Question: '''
I am using the TTS in my Activity. I Want the tts dialog appear only one time.
'''

-
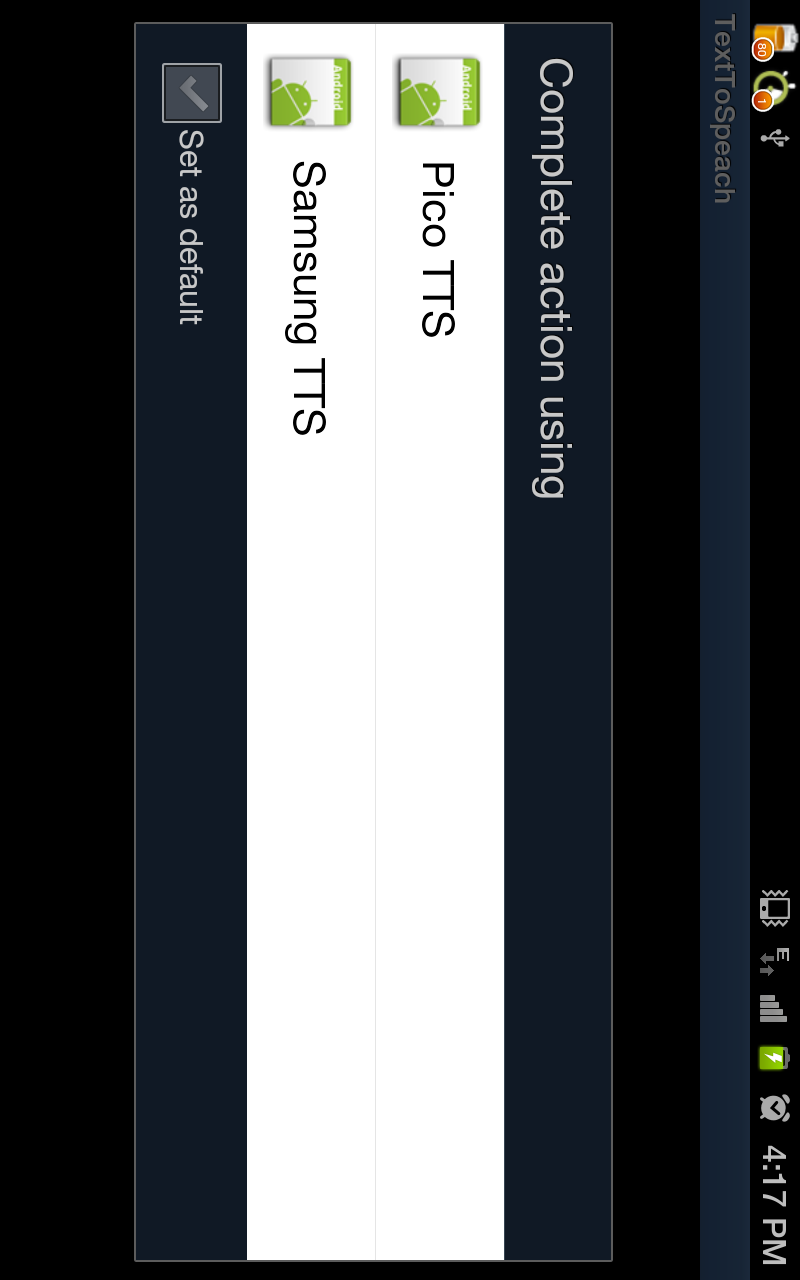
Answer: You could use a sharedpreference. Suppose you define a boolean that on picking the TTS you want to use is set to true and saved to the shared preferences. Next time you run the app you should check the value of said boolean and only launch the dialog if it is false.
Example:
'''
private SharedPreferences preferences;
private String PREFS_NAME = "com.example.stackoverflow";
private String PREFS_CHECK = "com.example.stackoverflow.check";
private Boolean check;
preferences = this.getSharedPreferences(PREFS_NAME,MODE_PRIVATE);
check = preferences.getInt(PREFS_CHECK_STATS,false);
if(check){
.
.
.
}else{
.
.
.
preferences.edit().putBoolean(PREFS_CHECK,true).commit(); //Here you set the value.
}
'''